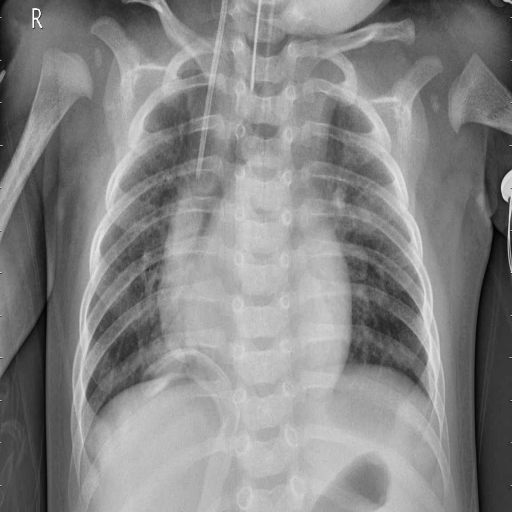
Finding: PNEUMONIA